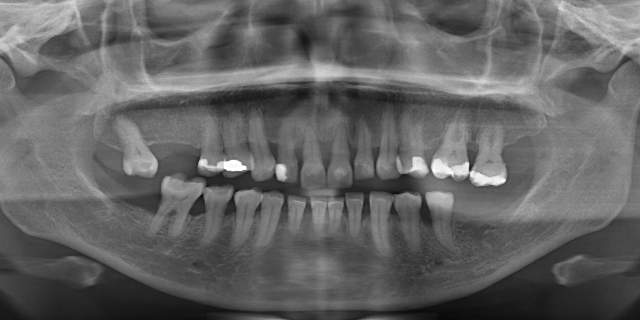
adult